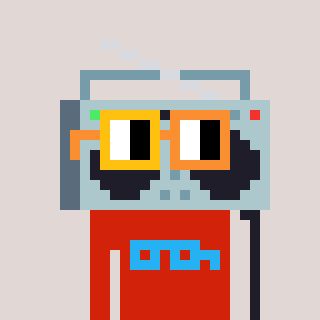
a pixel art character with square yellow and orange glasses, a boombox-shaped head and a red-colored body on a warm background